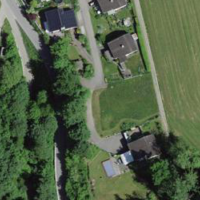
EUNIS habitat code: 55
Species observed at this site:
Chroicocephalus ridibundus
Phalacrocorax carbo
Cyanistes caeruleus
Fulica atra
Lophophanes cristatus
Parus major
Erithacus rubecula
Aythya ferina
Pica pica
Passer domesticus
Fringilla coelebs
Passer montanus
Turdus merula